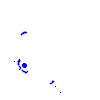
Particle: electron